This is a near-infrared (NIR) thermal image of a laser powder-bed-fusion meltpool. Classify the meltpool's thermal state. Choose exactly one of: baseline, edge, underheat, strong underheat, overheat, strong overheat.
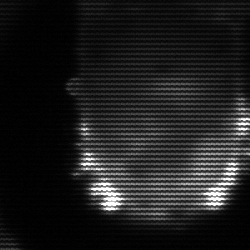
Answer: baseline